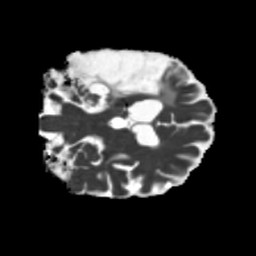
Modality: MD
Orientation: coronal
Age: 51
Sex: male
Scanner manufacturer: siemens
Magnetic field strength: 3 T
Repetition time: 5.25 s
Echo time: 0.08 s